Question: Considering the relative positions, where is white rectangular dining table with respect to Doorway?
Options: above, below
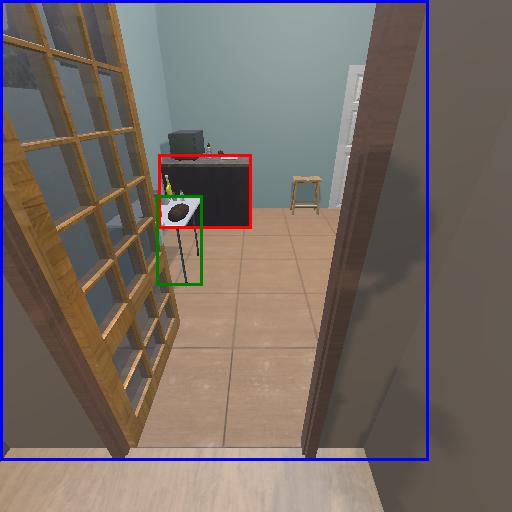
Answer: above